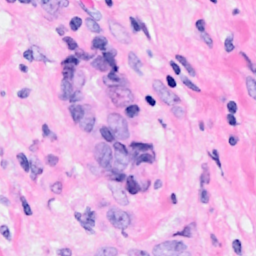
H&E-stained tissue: Breast